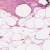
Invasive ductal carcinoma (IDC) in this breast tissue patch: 0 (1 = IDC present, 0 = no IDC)